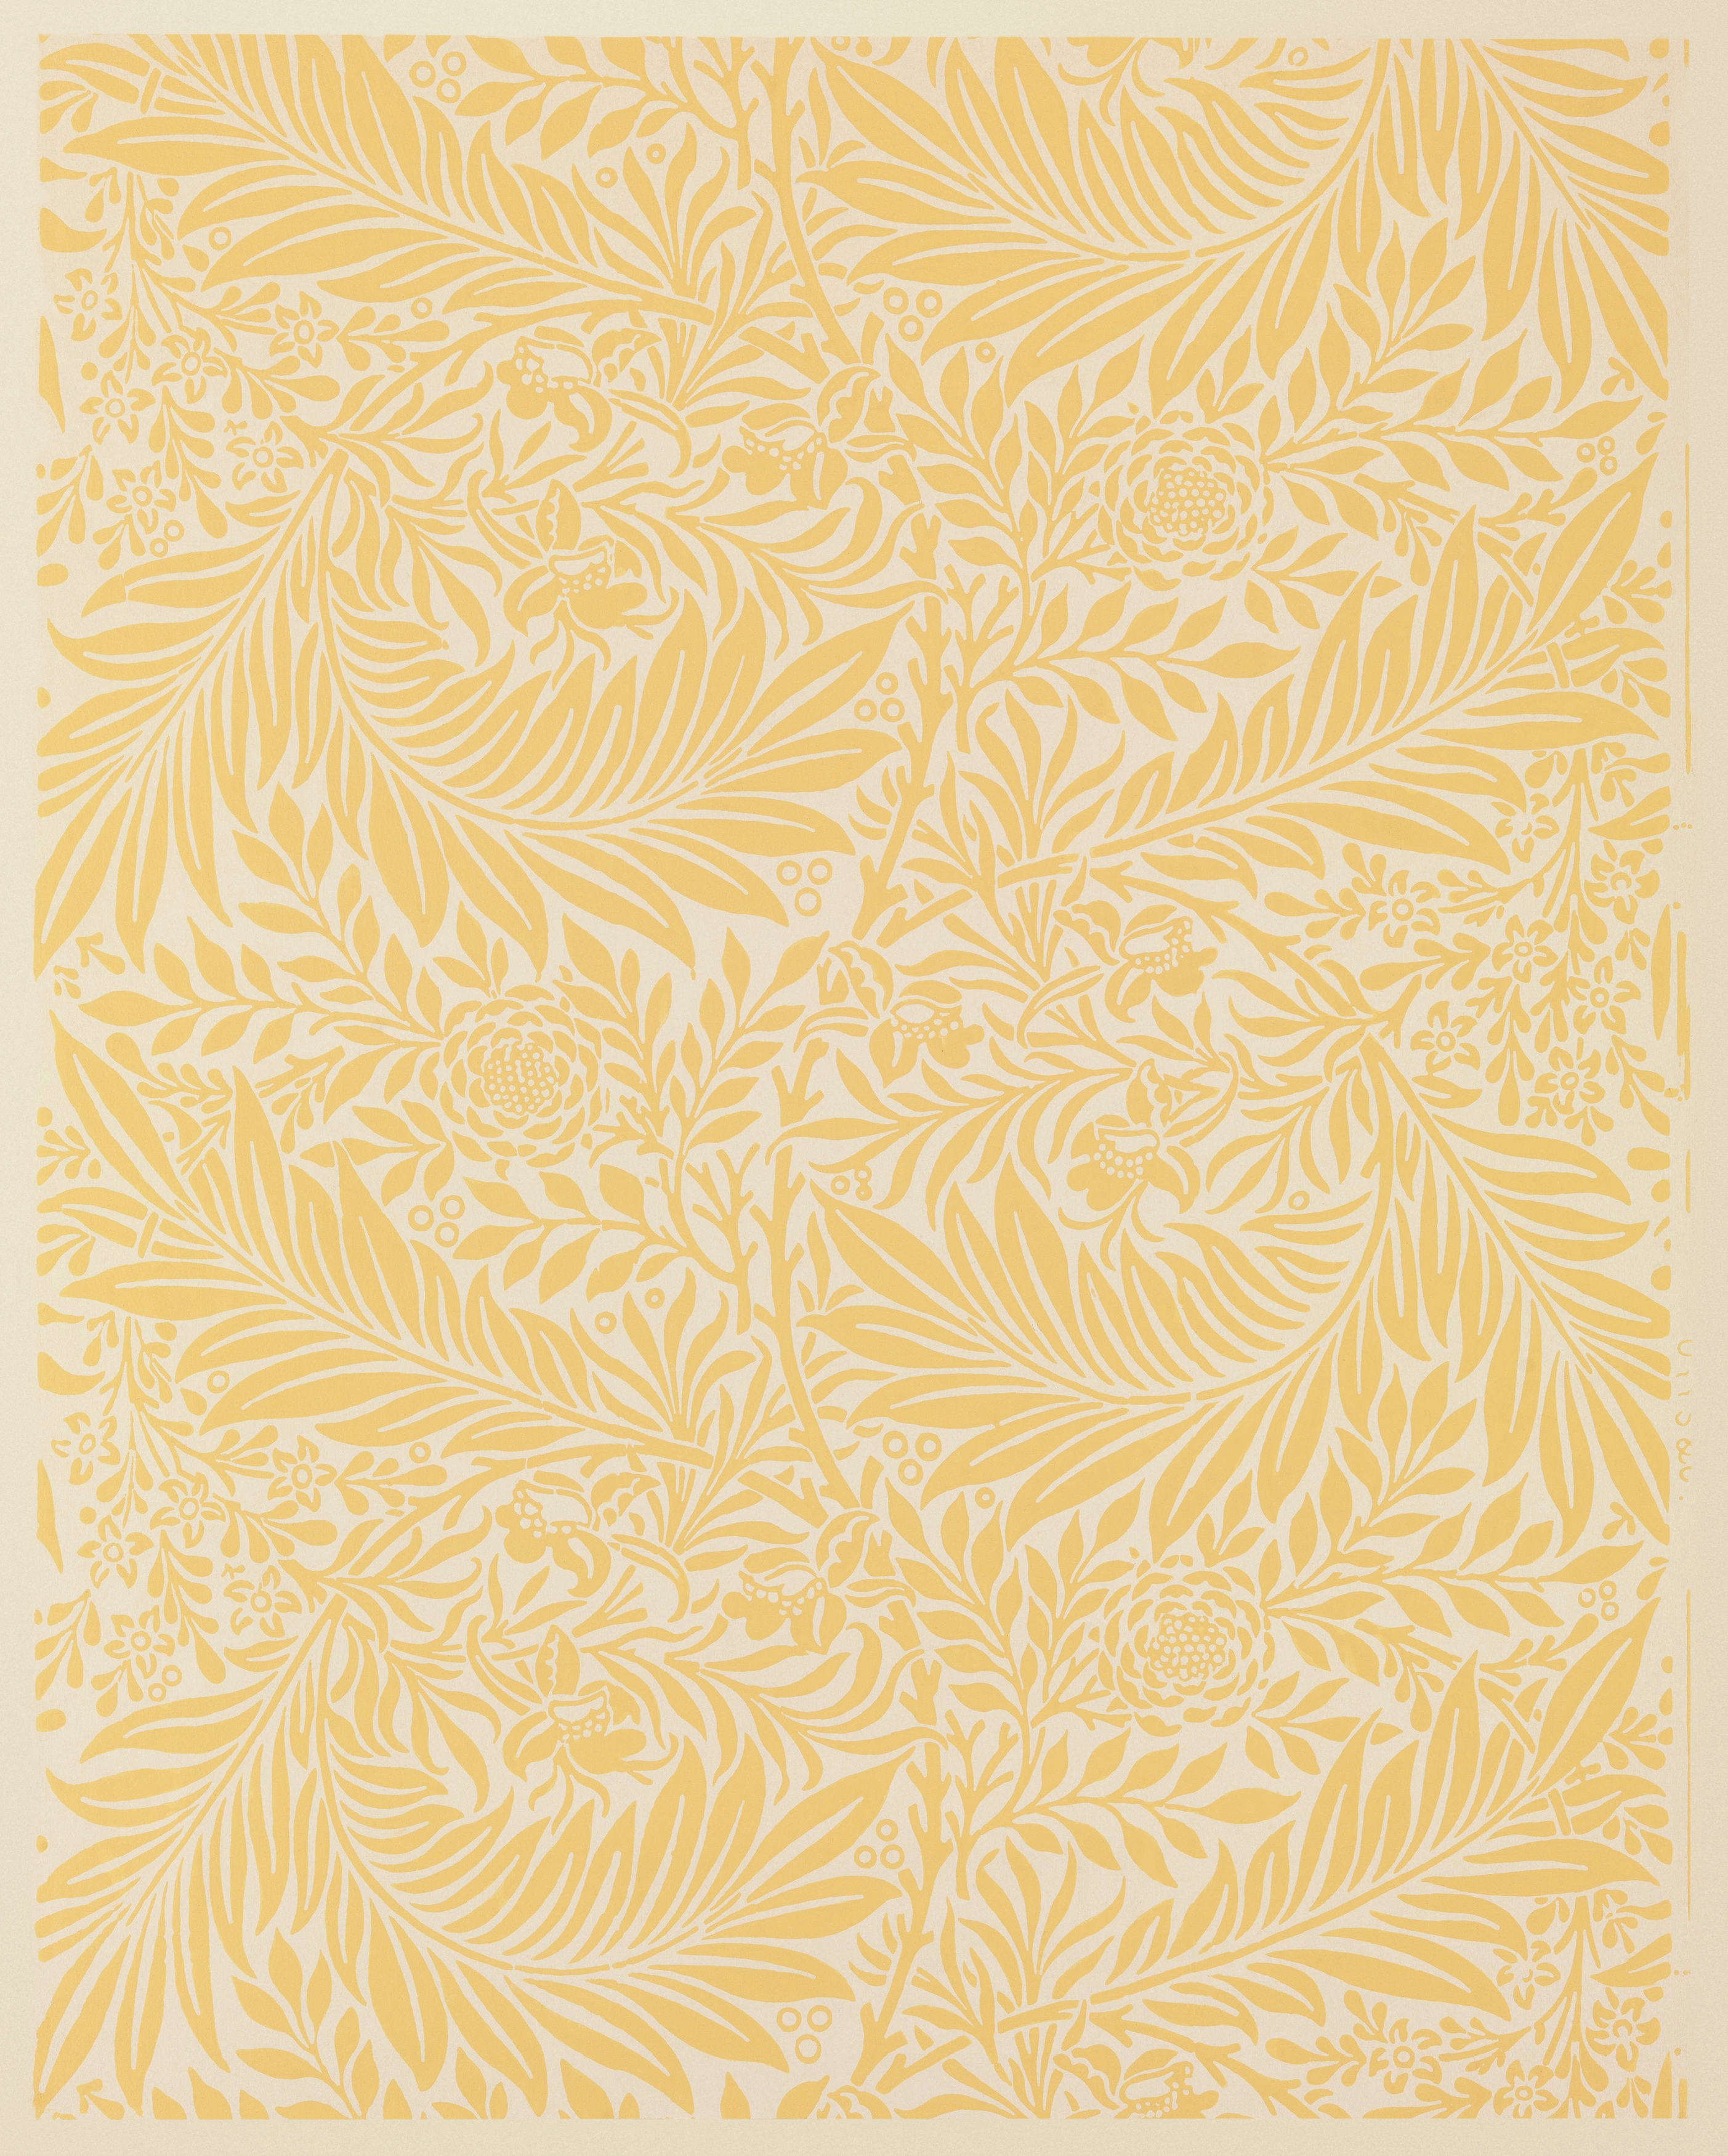
Design: Larkspur
Year: 1872